Field crop: tomato
Growth stage: 1
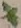
Species: solanum